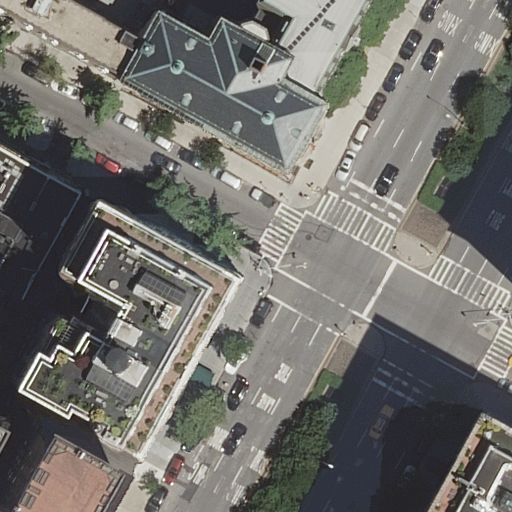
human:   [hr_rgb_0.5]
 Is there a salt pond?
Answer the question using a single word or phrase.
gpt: no

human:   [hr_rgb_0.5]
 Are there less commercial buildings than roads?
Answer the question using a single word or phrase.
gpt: yes

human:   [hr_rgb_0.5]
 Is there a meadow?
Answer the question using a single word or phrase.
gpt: no

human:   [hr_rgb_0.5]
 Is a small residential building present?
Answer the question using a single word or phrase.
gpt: no

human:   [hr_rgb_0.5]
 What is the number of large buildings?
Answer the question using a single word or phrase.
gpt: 2

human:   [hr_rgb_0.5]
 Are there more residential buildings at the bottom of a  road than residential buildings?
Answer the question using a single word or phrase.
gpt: no

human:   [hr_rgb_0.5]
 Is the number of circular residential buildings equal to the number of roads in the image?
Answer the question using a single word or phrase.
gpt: no

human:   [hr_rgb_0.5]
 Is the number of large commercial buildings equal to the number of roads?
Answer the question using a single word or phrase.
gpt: no

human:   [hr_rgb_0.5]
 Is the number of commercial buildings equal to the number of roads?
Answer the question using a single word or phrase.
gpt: no

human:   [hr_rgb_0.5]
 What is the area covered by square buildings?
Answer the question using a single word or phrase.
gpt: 0m2

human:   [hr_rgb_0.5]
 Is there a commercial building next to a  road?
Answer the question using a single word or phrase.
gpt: no

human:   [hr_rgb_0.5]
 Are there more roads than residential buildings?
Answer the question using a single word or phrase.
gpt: no

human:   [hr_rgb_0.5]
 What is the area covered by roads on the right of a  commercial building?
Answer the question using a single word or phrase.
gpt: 0m2

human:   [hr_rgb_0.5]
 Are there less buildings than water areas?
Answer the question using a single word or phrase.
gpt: no

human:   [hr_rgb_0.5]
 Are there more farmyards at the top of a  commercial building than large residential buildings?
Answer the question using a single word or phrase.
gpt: no

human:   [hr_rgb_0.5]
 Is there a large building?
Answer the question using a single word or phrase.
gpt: yes

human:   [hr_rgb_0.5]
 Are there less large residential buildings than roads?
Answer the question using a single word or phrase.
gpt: yes

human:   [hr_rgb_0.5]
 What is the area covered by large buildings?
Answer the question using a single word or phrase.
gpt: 2364m2

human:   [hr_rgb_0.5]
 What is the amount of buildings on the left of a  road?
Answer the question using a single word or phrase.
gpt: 5

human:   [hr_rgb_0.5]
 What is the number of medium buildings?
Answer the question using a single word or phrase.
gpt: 4

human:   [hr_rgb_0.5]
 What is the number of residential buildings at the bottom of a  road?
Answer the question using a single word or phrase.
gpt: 2

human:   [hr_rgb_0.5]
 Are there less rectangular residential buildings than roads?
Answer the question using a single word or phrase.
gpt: no

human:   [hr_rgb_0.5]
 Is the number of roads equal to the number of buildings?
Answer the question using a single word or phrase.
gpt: no

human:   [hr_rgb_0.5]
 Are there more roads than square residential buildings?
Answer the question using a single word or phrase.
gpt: yes

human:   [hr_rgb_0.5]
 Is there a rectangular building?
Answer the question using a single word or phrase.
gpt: yes

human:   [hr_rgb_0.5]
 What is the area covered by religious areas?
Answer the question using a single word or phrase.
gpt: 0m2

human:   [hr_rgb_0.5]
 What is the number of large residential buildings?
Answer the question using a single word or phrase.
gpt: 2

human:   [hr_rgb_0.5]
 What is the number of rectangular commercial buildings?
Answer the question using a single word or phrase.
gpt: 0

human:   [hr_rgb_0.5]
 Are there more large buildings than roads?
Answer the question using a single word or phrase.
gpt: no

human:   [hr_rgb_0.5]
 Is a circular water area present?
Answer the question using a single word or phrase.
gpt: no

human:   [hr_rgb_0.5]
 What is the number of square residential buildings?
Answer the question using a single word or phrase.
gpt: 0

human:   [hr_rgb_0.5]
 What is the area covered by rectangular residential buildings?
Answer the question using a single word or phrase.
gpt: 649m2

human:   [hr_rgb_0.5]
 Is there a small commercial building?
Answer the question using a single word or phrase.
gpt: no

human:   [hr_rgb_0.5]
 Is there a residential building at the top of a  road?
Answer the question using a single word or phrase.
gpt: yes

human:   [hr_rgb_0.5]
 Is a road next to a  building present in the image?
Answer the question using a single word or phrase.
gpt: yes

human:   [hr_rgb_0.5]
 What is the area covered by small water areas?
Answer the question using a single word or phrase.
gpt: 0m2